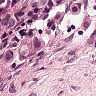
Metastatic tissue present: yes